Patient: sex M, age 52
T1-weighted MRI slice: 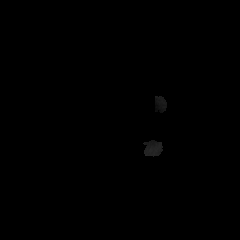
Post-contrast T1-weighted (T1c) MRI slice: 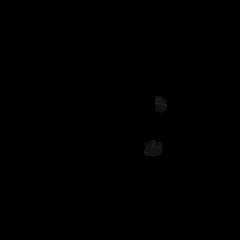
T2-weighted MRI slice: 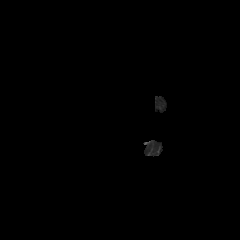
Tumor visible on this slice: no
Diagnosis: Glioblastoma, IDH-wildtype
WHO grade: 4